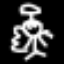
Label: angel